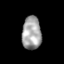
Tissue: skin
Cell type: Epithelial cells
Senescence score: 0.2612
Nuclear area (px): 623
Mean DAPI intensity: 162.969